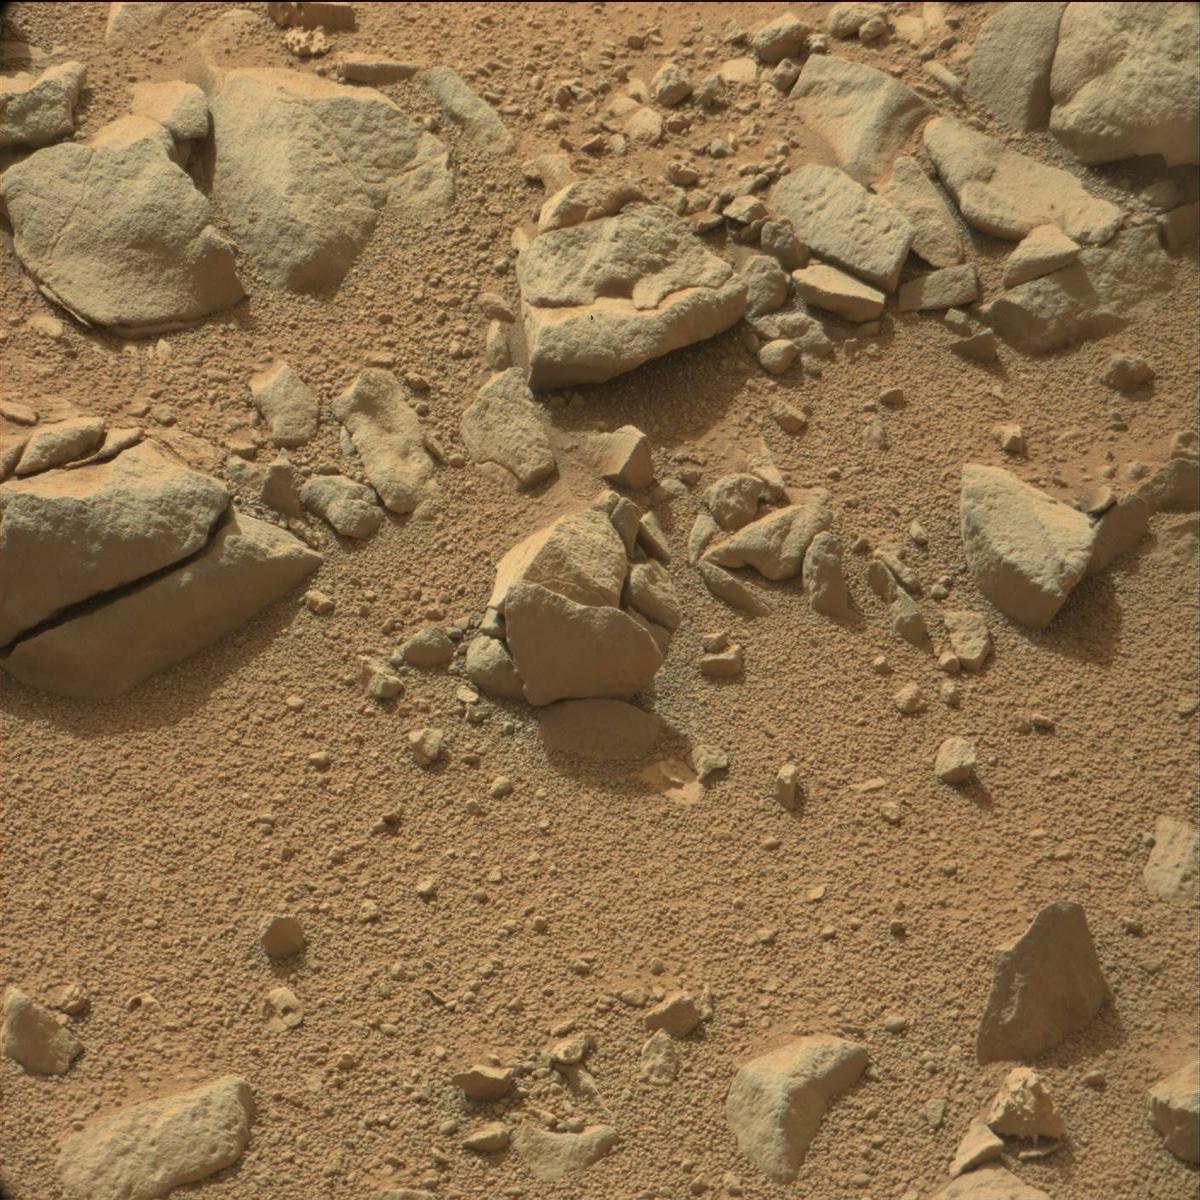
Terrain classes present: Bedrock, Rock, Sand / Soil